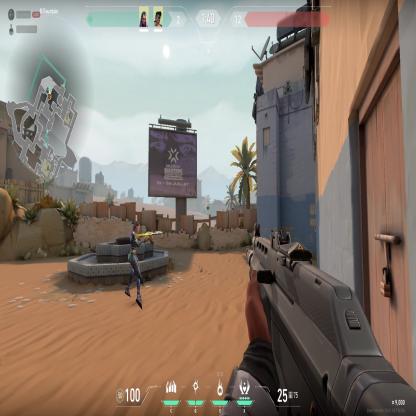
Label: teammate